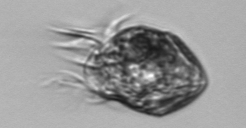
Label: Strombidium_capitatum